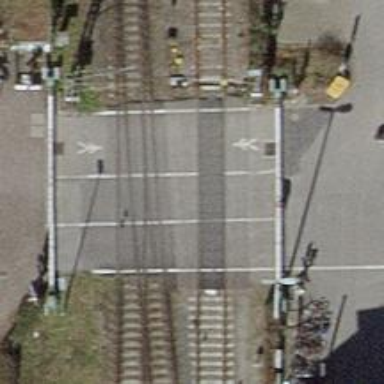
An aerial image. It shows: Level crossing with double half barrier.